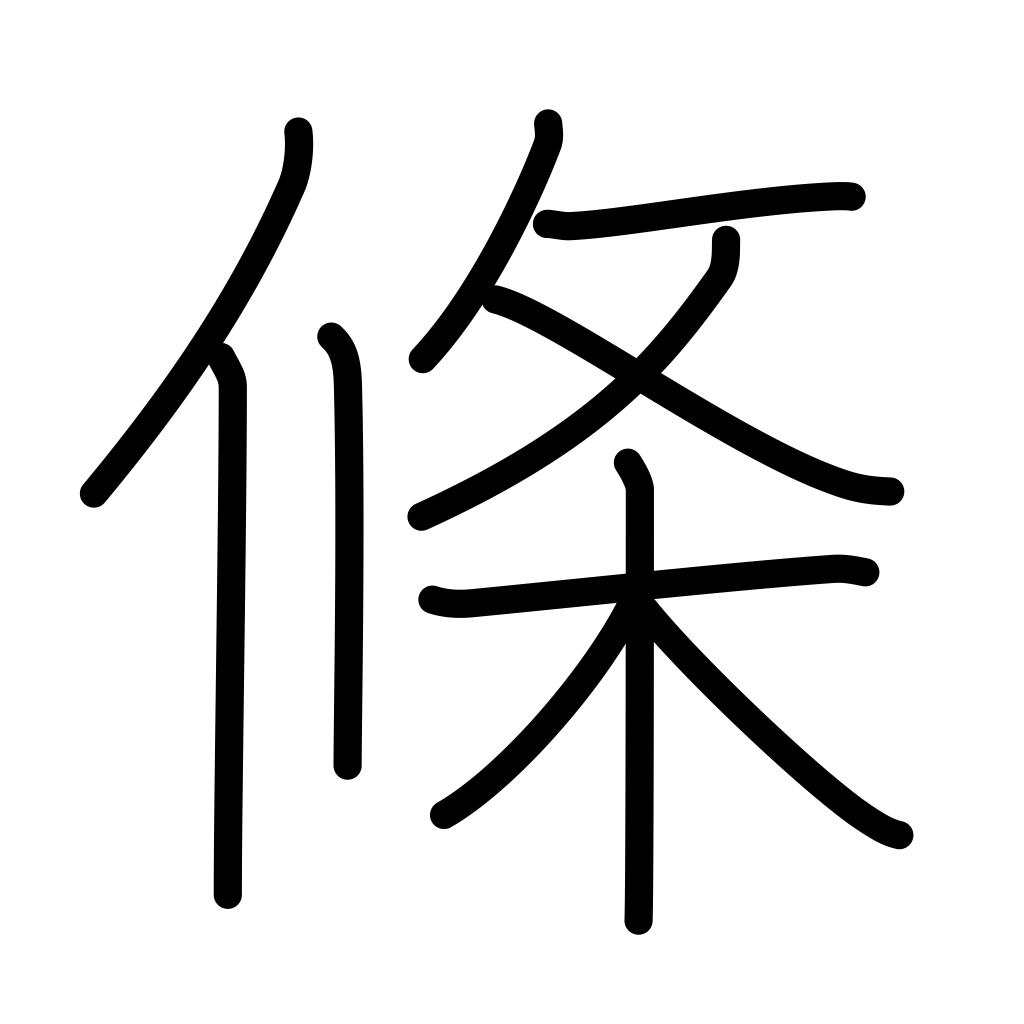
Meaning: article, counter for articles, clauses, paragraphs, etc., twig, ray of light